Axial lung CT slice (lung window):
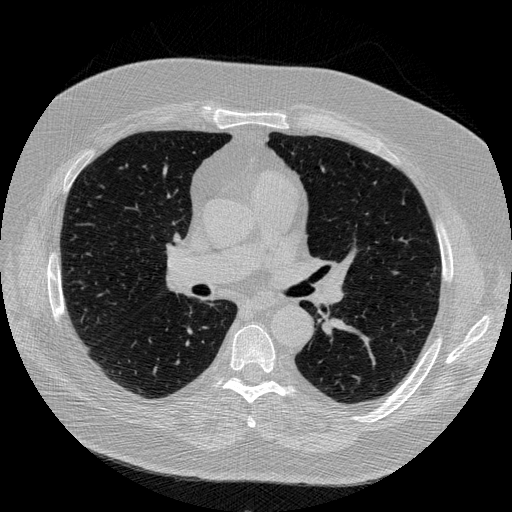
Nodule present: no